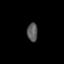
Tissue: lung
Cell type: Endothelial cells
Senescence score: 0.5902
Nuclear area (px): 195
Mean DAPI intensity: 88.026